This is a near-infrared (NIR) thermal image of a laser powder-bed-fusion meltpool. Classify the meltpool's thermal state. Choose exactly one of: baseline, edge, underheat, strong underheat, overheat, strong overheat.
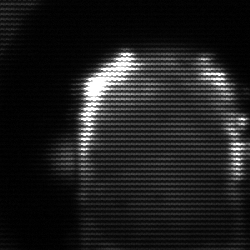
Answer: baseline